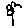
Label: flower